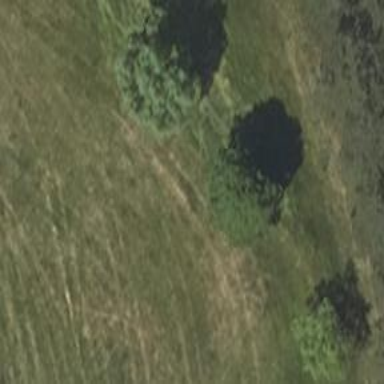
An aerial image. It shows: Deciduous tree with broadleaved leaves.